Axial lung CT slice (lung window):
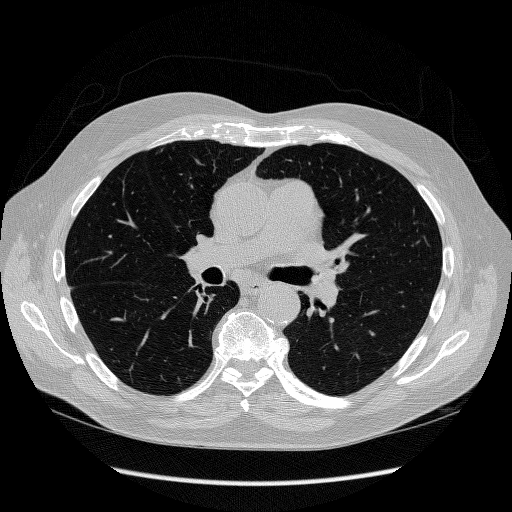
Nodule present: no